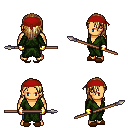
a pixel art fantasy rpg character, male body template, human, tanned skin, green robe, magenta pants, blonde long hairstyle, red bandana, gold gloves, brown slippers, spear, four views (front, back, left, right), 2x2 character sprite sheet, small pixel art, hard edges, no anti-aliasing